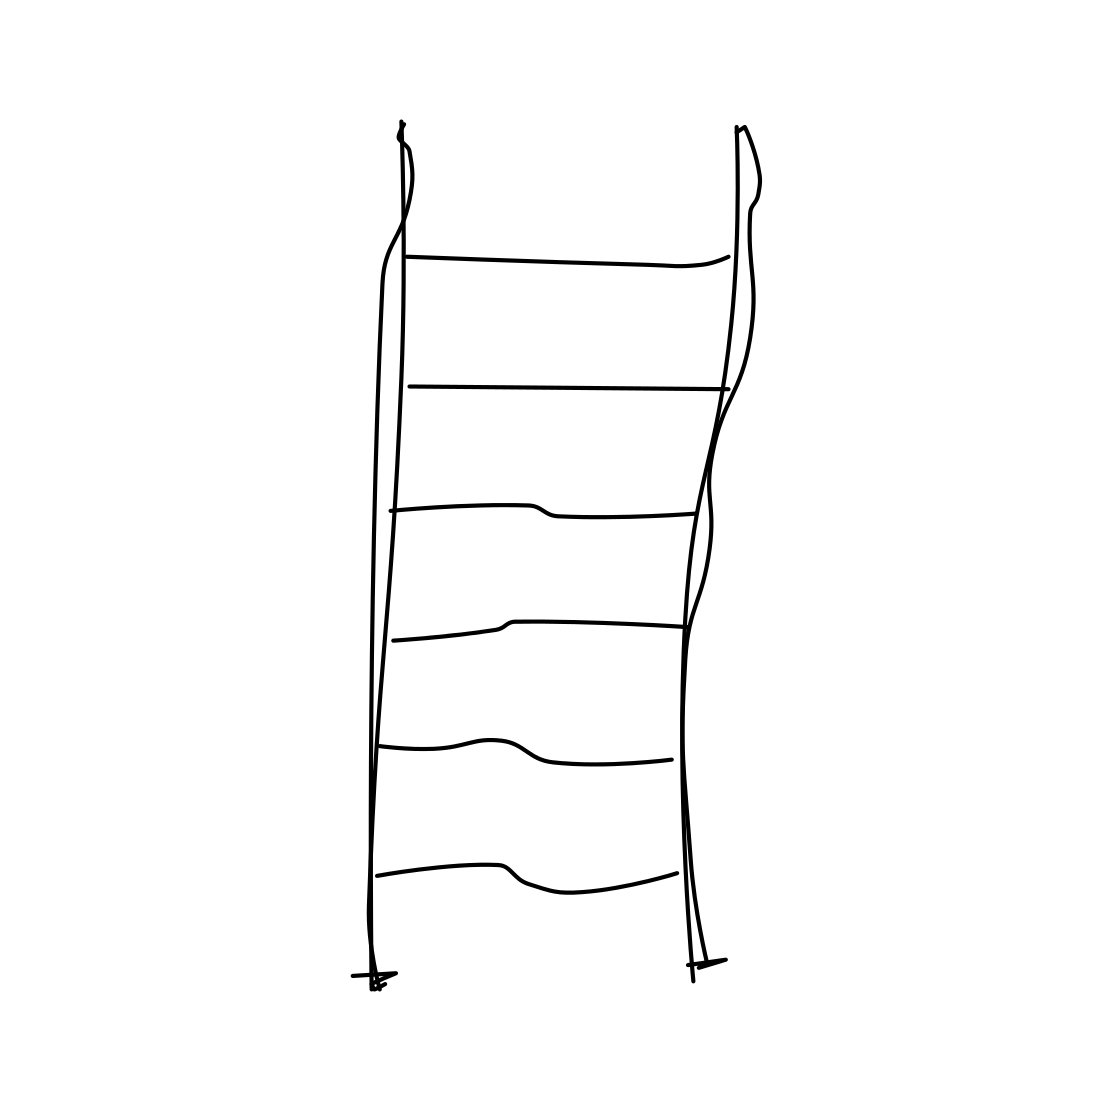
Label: ladder